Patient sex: M
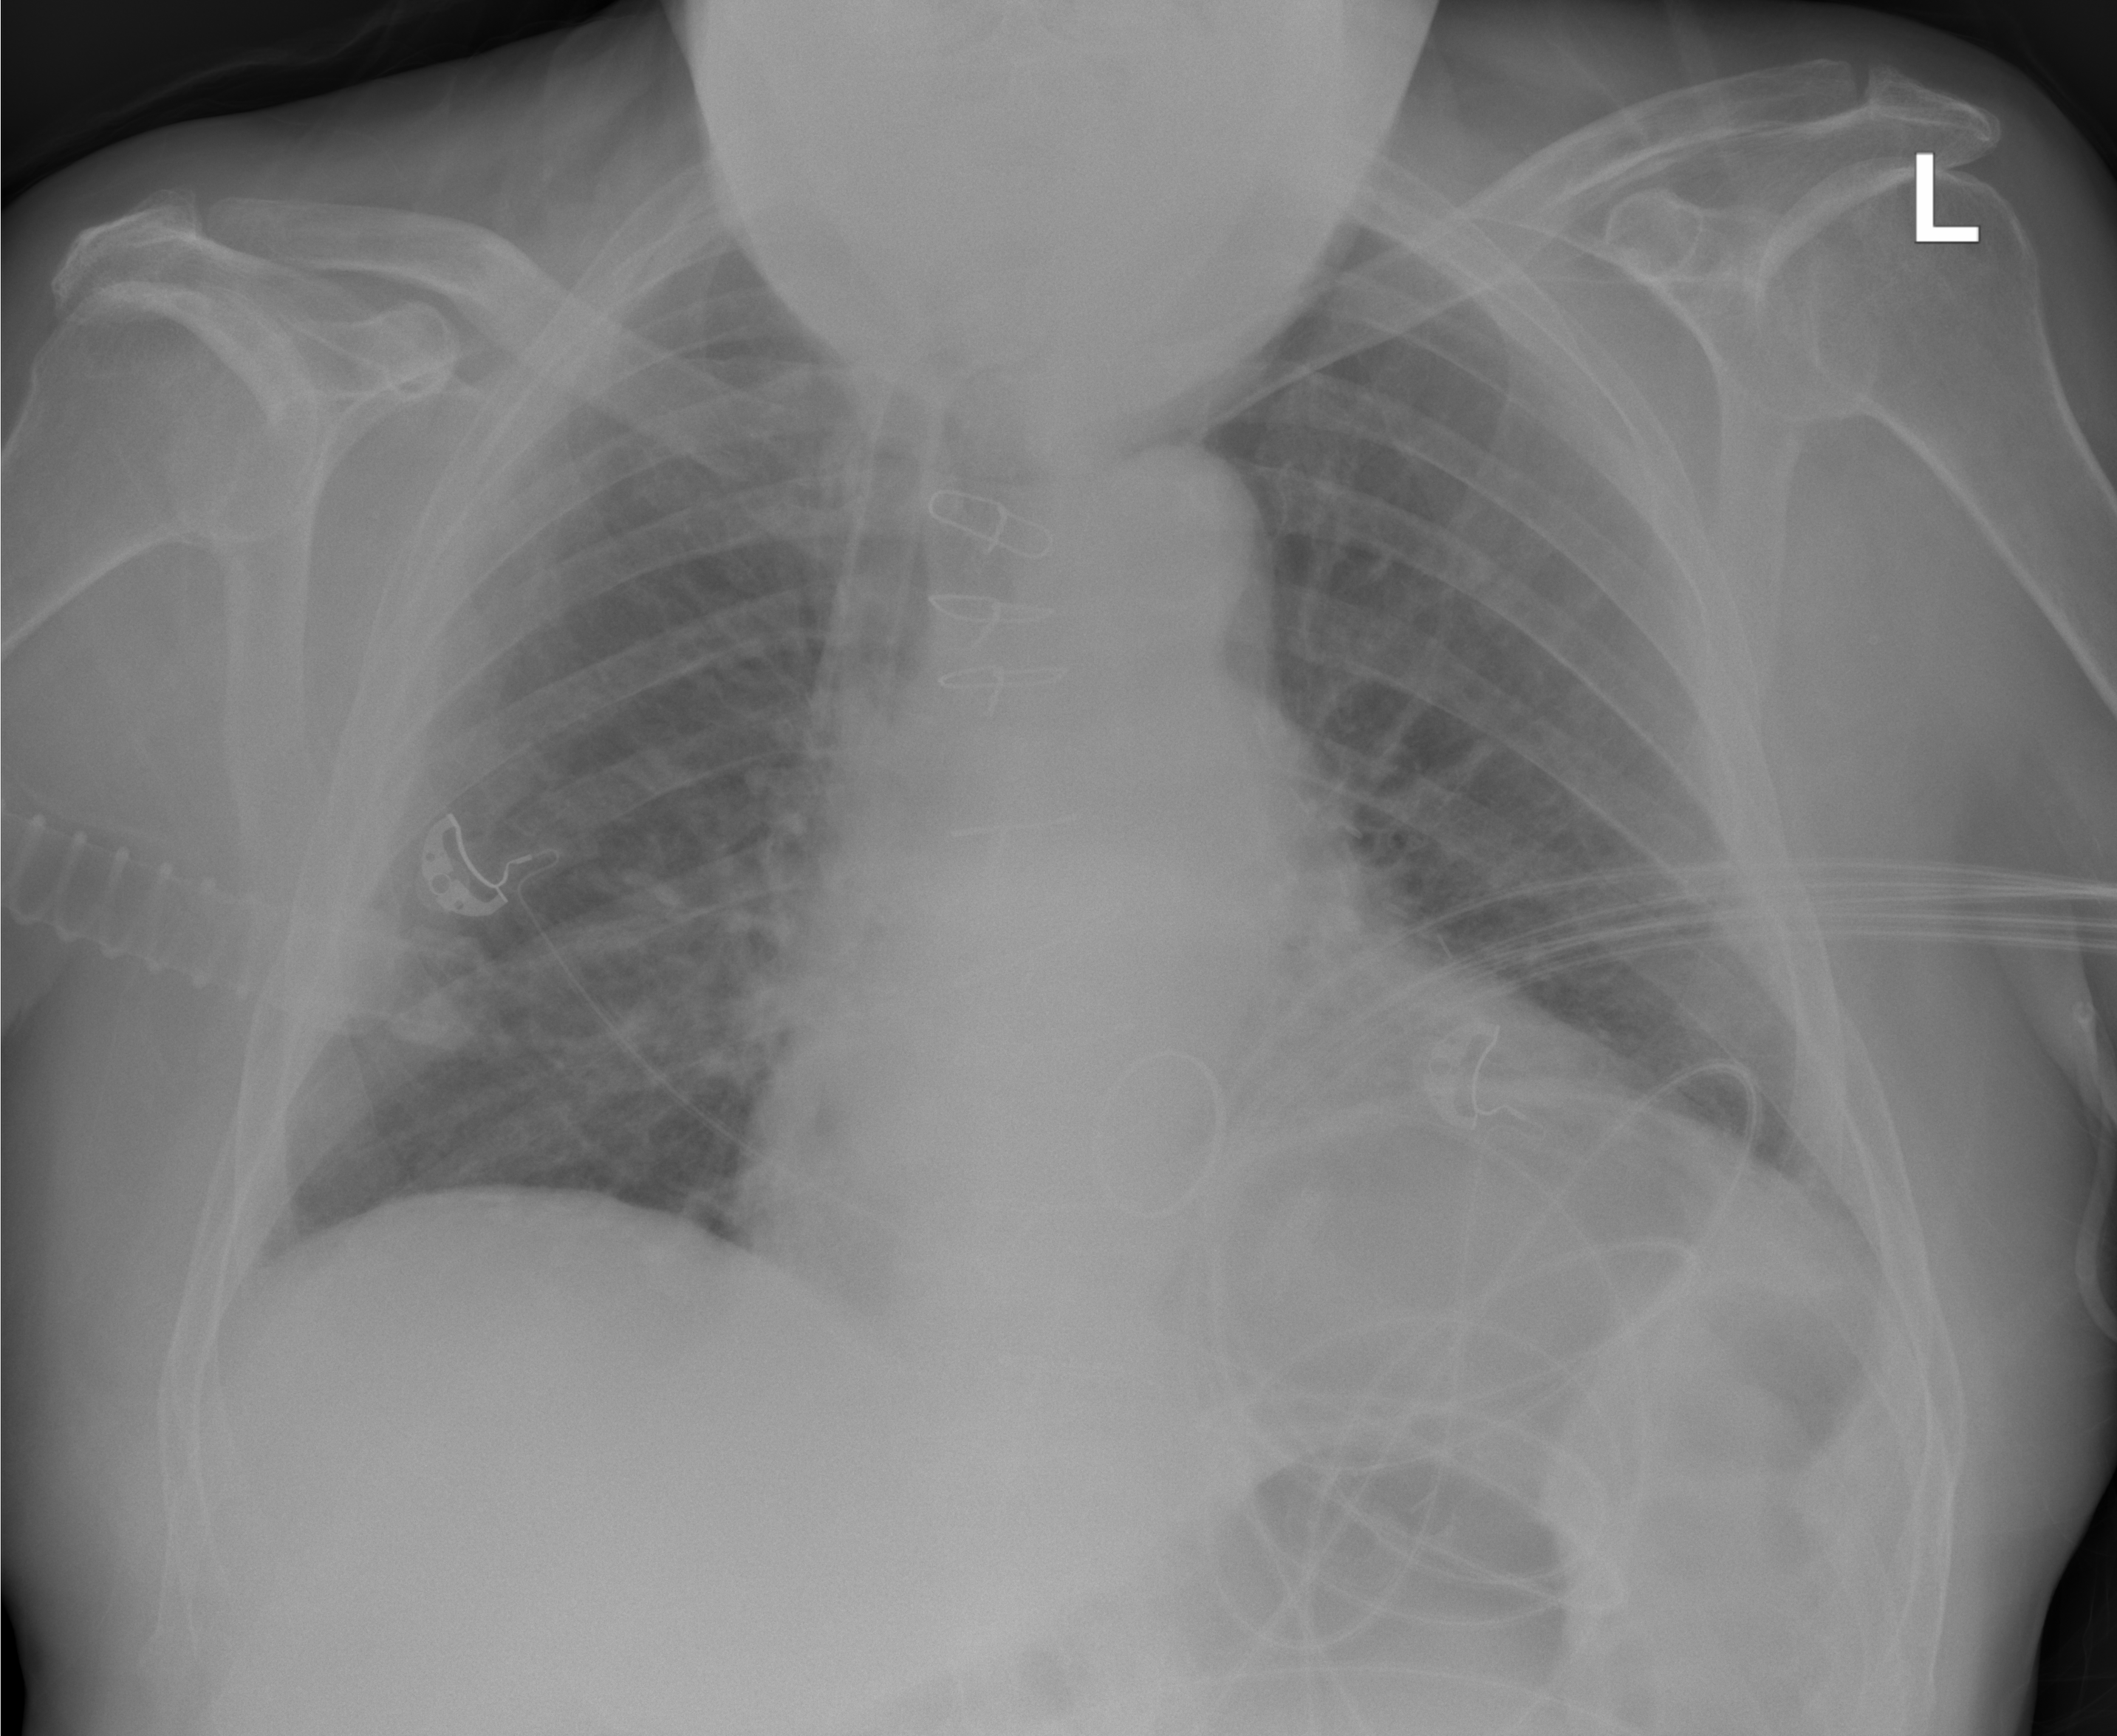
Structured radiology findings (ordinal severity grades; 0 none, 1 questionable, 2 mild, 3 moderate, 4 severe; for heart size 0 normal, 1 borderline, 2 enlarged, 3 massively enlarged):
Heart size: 2
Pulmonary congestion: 2
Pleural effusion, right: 0
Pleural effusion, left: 1
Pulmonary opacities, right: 0
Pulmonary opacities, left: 0
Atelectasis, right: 0
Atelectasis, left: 0